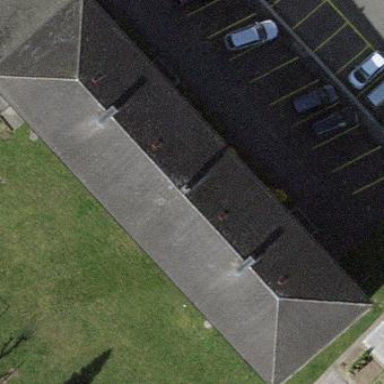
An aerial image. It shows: Apartment building with hipped roof.